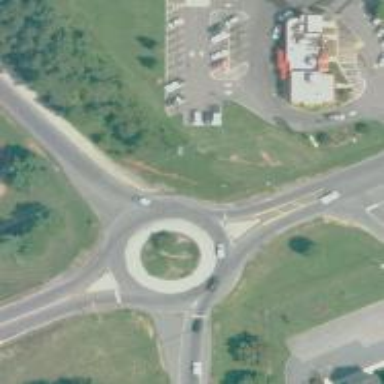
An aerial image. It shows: Secondary road around roundabout.